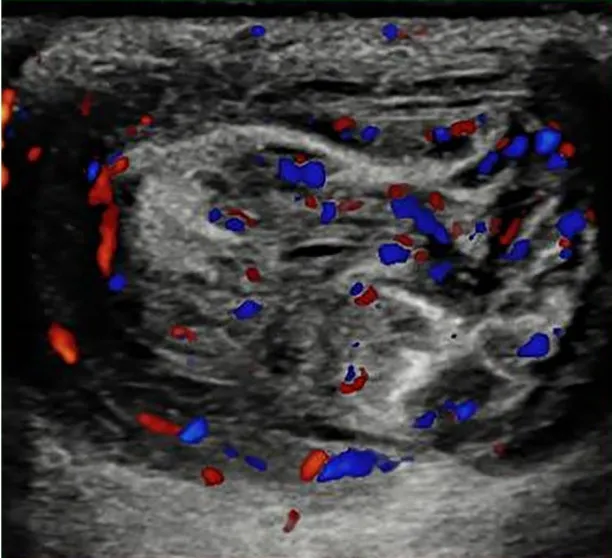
Abdominal ultrasound executed in the emergency department showing an herniated loop at umbilical site with no vascular abnormality signals on Doppler at patient presentation.
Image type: radiology (ultrasound)